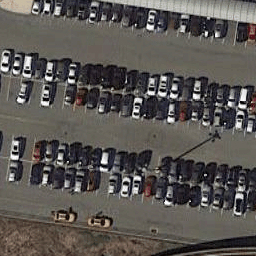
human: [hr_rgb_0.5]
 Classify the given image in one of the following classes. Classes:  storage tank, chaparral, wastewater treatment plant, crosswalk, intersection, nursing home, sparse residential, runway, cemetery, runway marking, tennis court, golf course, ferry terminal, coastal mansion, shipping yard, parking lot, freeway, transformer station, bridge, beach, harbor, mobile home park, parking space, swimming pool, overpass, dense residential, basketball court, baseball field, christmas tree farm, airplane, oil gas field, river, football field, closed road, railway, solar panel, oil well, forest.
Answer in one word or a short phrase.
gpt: parking lot